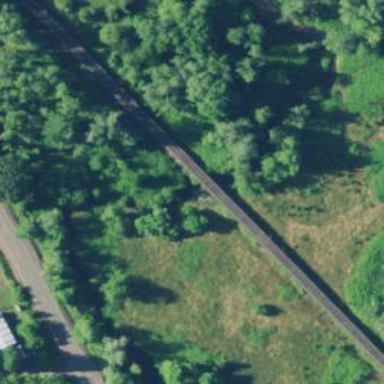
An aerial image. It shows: Viaduct bridge over railway tracks.